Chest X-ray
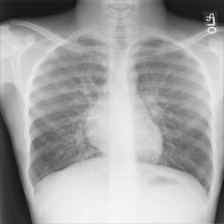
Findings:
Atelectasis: negative
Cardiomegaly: negative
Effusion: negative
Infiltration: positive
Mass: negative
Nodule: negative
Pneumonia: negative
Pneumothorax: negative
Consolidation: positive
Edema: negative
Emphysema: negative
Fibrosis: negative
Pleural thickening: negative
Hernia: negative